Question: I am building a shopping portal where I need to accept quantity of products and pass it to an action named order

As you can see in picture above, I added a textbox for accepting quantity for each of the product, then I built an actionlink using following code
'''
@Html.ActionLink("Order Now", "OrderNow", "ShoppingCart", new { id = item.prod_id, qty = @quantity }, new { style = "color: white;" })
'''
to get quantity I added new int quantity attribute to view, as
'''
int quantity = 1;
'''
but how to update this quantity variable when users change the text in qty textbox.
Below is my View code:
'''
@Html.TextBox("qty","", new { id=@item.prod_name, placeholder="Qty", style="width:20px; height:15px; font-size:small;" })
<script type="text/javascript">
$('#@item.prod_name').change(function () {
}
});
</script>
@Html.ActionLink("Order Now", "OrderNow", "ShoppingCart", new { id = item.prod_id, qty = @quantity }, new { style = "color: white;" })
'''
Here is my controller action method
'''
public ActionResult OrderNow(int id, int qty)
{
if (Session["cart"] == null)
{
List<Item> cart = new List<Item>();
cart.Add(new Item(p.FirstOrDefault(), qty));
Session["cart"] = cart;
return RedirectToAction("ViewCart", new { ids = p.FirstOrDefault().prod_sub_cat_id });
}
else
{
List<Item> cart = (List<Item>)Session["cart"];
cart[index].quantity = qty;
Session["cart"] = cart;
return RedirectToAction("ViewCart", new { ids = p.FirstOrDefault().prod_sub_cat_id });
}
}
'''
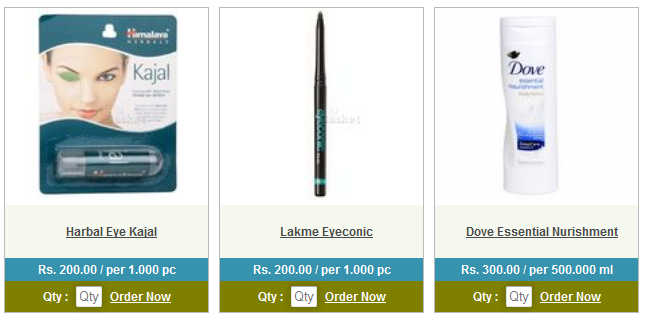
Answer: You don't really want a link to a GET method here. Your modifying data (and would not want this to be added to the browser history) so you should be posting the data. For each product, add a form element with a textbox for the quantity and a submit button for the 'Order Now' action (style it to look like a link if you want)
'''
@using (Html.BeginForm("OrderNow", "ShoppingCart", new { id = item.prod_id })
{
<input type="text" class="???" name="qty" placeholder="Qty" />
<input type="submit" value="Order Now" class="???" />
}
'''
Side notes:
1. Add class names and use css rather than including inline styles such as style="width:20px; height:15px; font-size:small;"
2. You could also use @Html.TextBox("qty", new { id = "", @class="???", placeholder = "Qty"), but note the id = "" which removes the id attribute to prevent invalid html due to duplicates